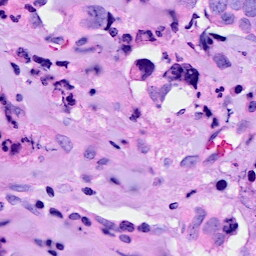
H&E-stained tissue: Breast